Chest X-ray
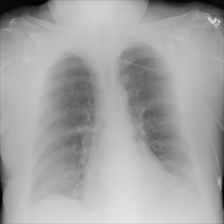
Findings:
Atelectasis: negative
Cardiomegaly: negative
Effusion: negative
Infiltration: negative
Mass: negative
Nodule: negative
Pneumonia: negative
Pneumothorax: negative
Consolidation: negative
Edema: negative
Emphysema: negative
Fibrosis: negative
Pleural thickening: negative
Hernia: negative